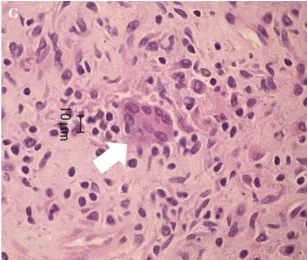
Nine-year-old girl with foreign body granuloma of the left foot. G: Histological evaluation of the wall of the mass. Inflammatory cell proliferation with giant cell formation (arrow) was observed.
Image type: pathology (h&e)